В течение своей «жизни» айсберг несколько раз опрокидывается, поворачиваясь на $90^\circ$. Для изучения этого явления любознательный школьник проделал несколько модельных экспериментов, наблюдая процесс таяния льда в ванне. Опыты показали, что «айсберг» неустойчив к перевороту, если хотя бы один из его поперечных размеров меньше его высоты примерно на $20\%$. Затем был проделан следующий количественный эксперимент: тающий брусок льда в форме параллелепипеда размером $a\times b \times c= 10 \times 10 \times 8~ см^3$ опускался в ванну с водой при температуре $t_0 = 20^\circ С$. Попытки заставить плавать «айсберг» в положении а) (см. рис) не увенчались успехом: он практически сразу самопроизвольно опрокидывался в устойчивое положение б). Далее в процессе таяния «айсберг», оставаясь параллелепипедом (тонкий надводный козырёк подтаивал и практически не образовывался), изменялся в размерах и примерно через полчаса ($\tau_0 = 30~ мин$) самопроизвольно опрокинулся.
Какими были размеры модельного «айсберга» непосредственно перед этим опрокидыванием?
На основании описанного опыта оцените время $\tau_1$ опрокидывания реального айсберга с размерами $500\times 500 \times 400~ м^3$ в океане с температурой $t_1= 5^\circ С$. Каковы его размеры при опрокидывании? Считайте, что теплоподвод происходит только по воде и скорость таяния пропорциональна разности температур льда и окружающих его вод. Примечание. Температуру айсбергов принять равной $0^\circ С$.
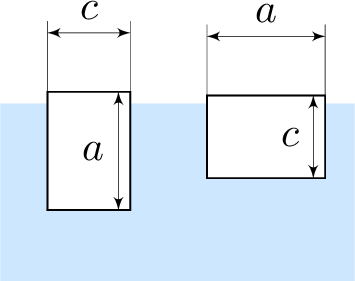
Какими были размеры модельного «айсберга» непосредственно перед этим опрокидыванием?
Ответ: $$ 4\times 4 \times 5~см^3 $$

На основании описанного опыта оцените время $\tau_1$ опрокидывания реального айсберга с размерами $500\times 500 \times 400~ м^3$ в океане с температурой $t_1= 5^\circ С$. Каковы его размеры при опрокидывании?
Ответ: $$ \tau_{1} \simeq 4 y / x \approx 1 \text { год и } 2 \text { месяца. } $$
Темы:
T, Механика, Всероссийские, Устойчивость равновесия, Теплообмен